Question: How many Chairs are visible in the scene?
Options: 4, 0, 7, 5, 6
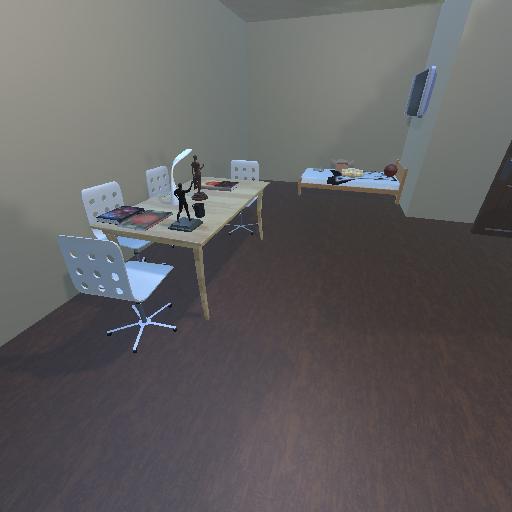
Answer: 4